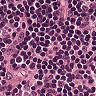
Metastatic tissue present: no